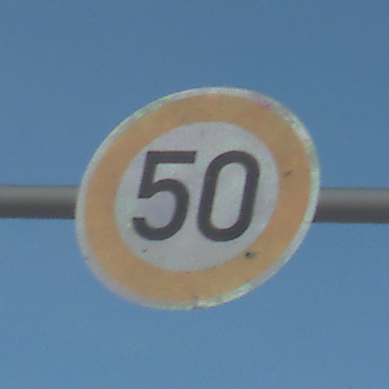
Verkehrszeichen: Geschwindigkeit50
Umgebung: Outdoor, Suburban
Tageszeit: MorningAfternoon
Wetter: PartlyCloudy
Licht: Natural
Jahreszeit: NotSpecified
Kontrast: HighContrast